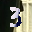
Label: 3